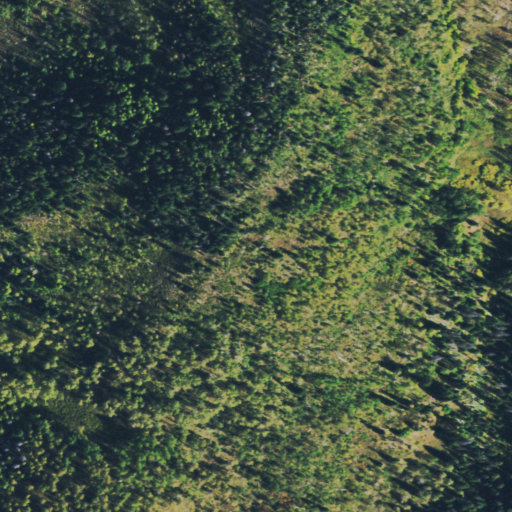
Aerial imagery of valley in Colorado named Buffmeyer Draw containing deciduous forest, evergreen forest, mixed forest, and shrub